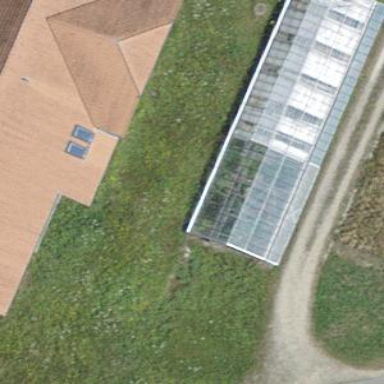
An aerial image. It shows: Greenhouse.